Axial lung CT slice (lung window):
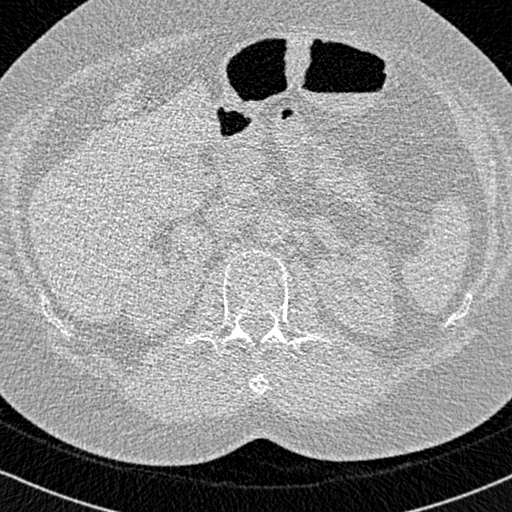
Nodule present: no